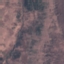
Land use / land cover class: HerbaceousVegetation